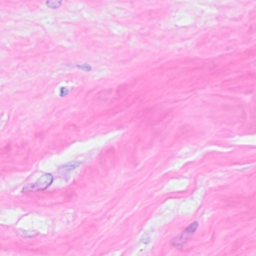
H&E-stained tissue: Breast